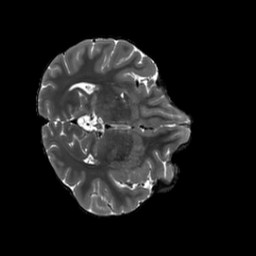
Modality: T2w
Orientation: axial
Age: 22
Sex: female
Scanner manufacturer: siemens
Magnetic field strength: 3 T
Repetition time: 3.2 s
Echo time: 0.566 s